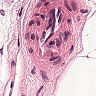
Metastatic tissue present: no